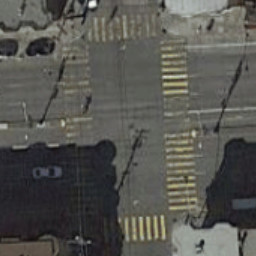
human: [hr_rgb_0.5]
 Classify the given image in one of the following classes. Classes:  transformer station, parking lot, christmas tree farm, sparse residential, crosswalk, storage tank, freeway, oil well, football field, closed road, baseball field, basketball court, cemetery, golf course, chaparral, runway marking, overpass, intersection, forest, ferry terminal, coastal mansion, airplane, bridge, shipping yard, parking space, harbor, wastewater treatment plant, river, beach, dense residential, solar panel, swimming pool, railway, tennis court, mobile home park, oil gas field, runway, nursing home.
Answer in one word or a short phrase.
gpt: crosswalk